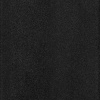
Atmospheric dust classification: dusty